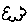
Label: cloud